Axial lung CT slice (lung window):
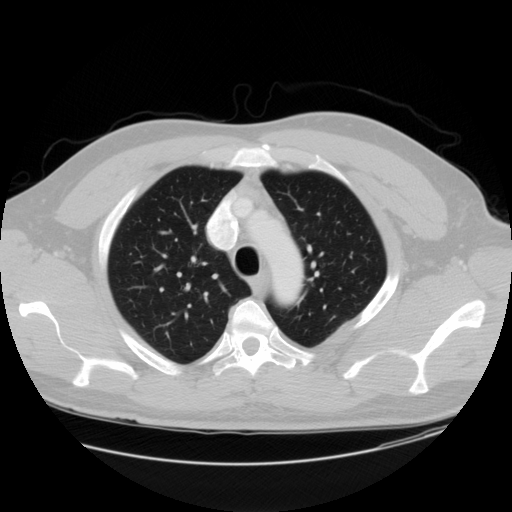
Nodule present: no